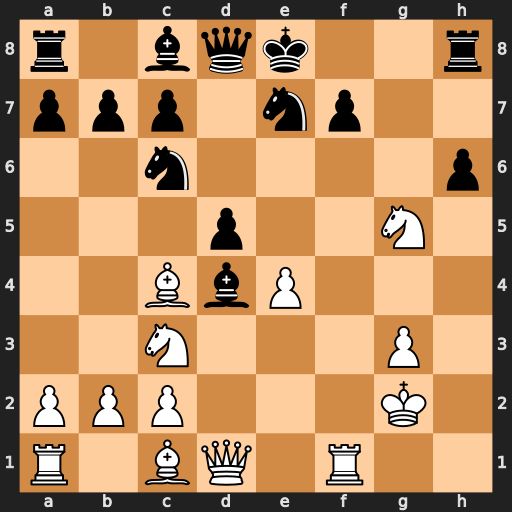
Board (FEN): r1bqk2r/ppp1np2/2n4p/3p2N1/2BbP3/2N3P1/PPP3K1/R1BQ1R2
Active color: w
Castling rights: kq
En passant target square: -
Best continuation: Nxf7 Qd7 Qh5 Qh3+ Qxh3 Bxh3+ Kxh3